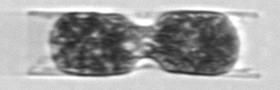
Label: Hemiaulus